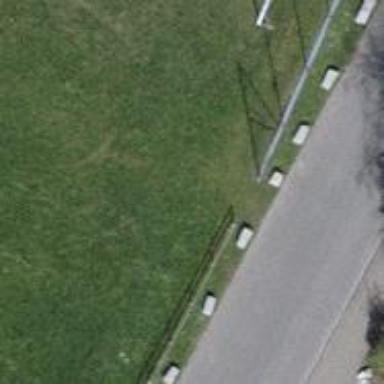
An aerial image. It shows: Block barrier.